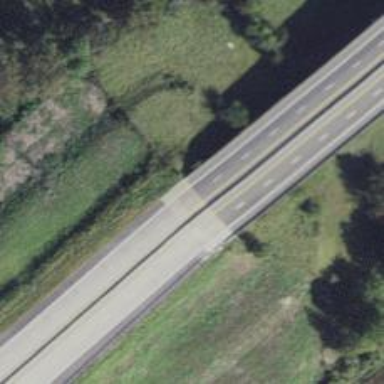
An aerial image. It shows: Beam-structured bridge on motorway.